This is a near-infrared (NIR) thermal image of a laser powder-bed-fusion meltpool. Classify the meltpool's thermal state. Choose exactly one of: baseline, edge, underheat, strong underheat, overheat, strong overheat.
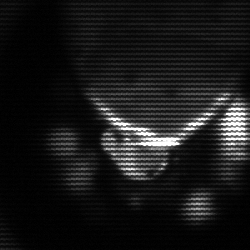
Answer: edge